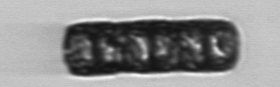
Label: Paralia_sulcata